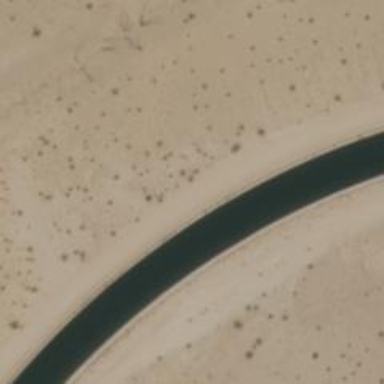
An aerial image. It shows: Canal that serves as waterway.